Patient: sex M, age 25
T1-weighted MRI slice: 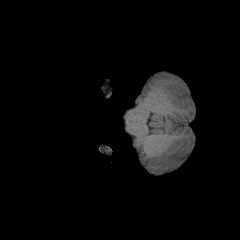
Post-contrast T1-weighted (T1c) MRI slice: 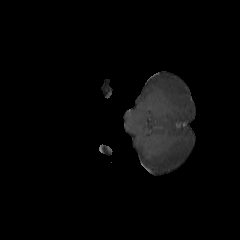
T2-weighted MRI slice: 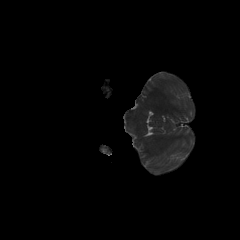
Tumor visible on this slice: no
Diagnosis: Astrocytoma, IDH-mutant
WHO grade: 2